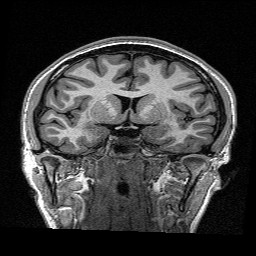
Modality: T1w
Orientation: sagittal
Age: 18
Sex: female
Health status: healthy
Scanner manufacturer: siemens
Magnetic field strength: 1.5 T
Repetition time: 2.73 s
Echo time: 0.00357 s